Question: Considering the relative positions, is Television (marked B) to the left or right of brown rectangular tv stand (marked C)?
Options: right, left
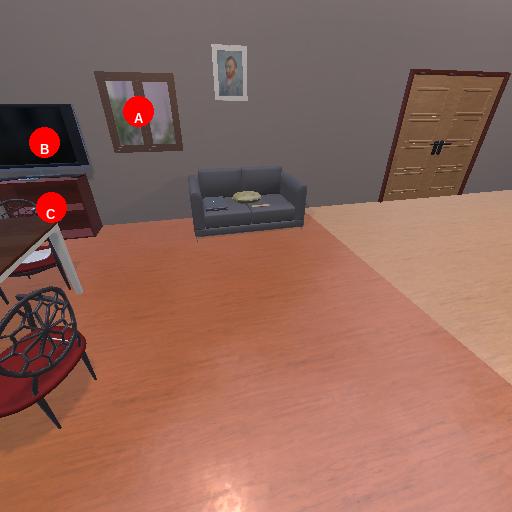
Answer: right